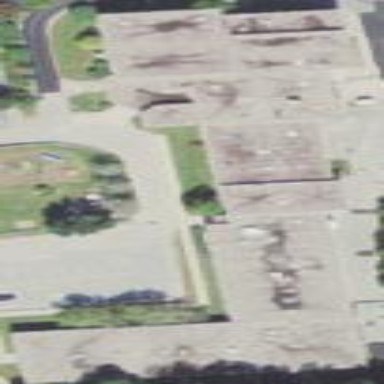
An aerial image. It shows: School building.